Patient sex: M
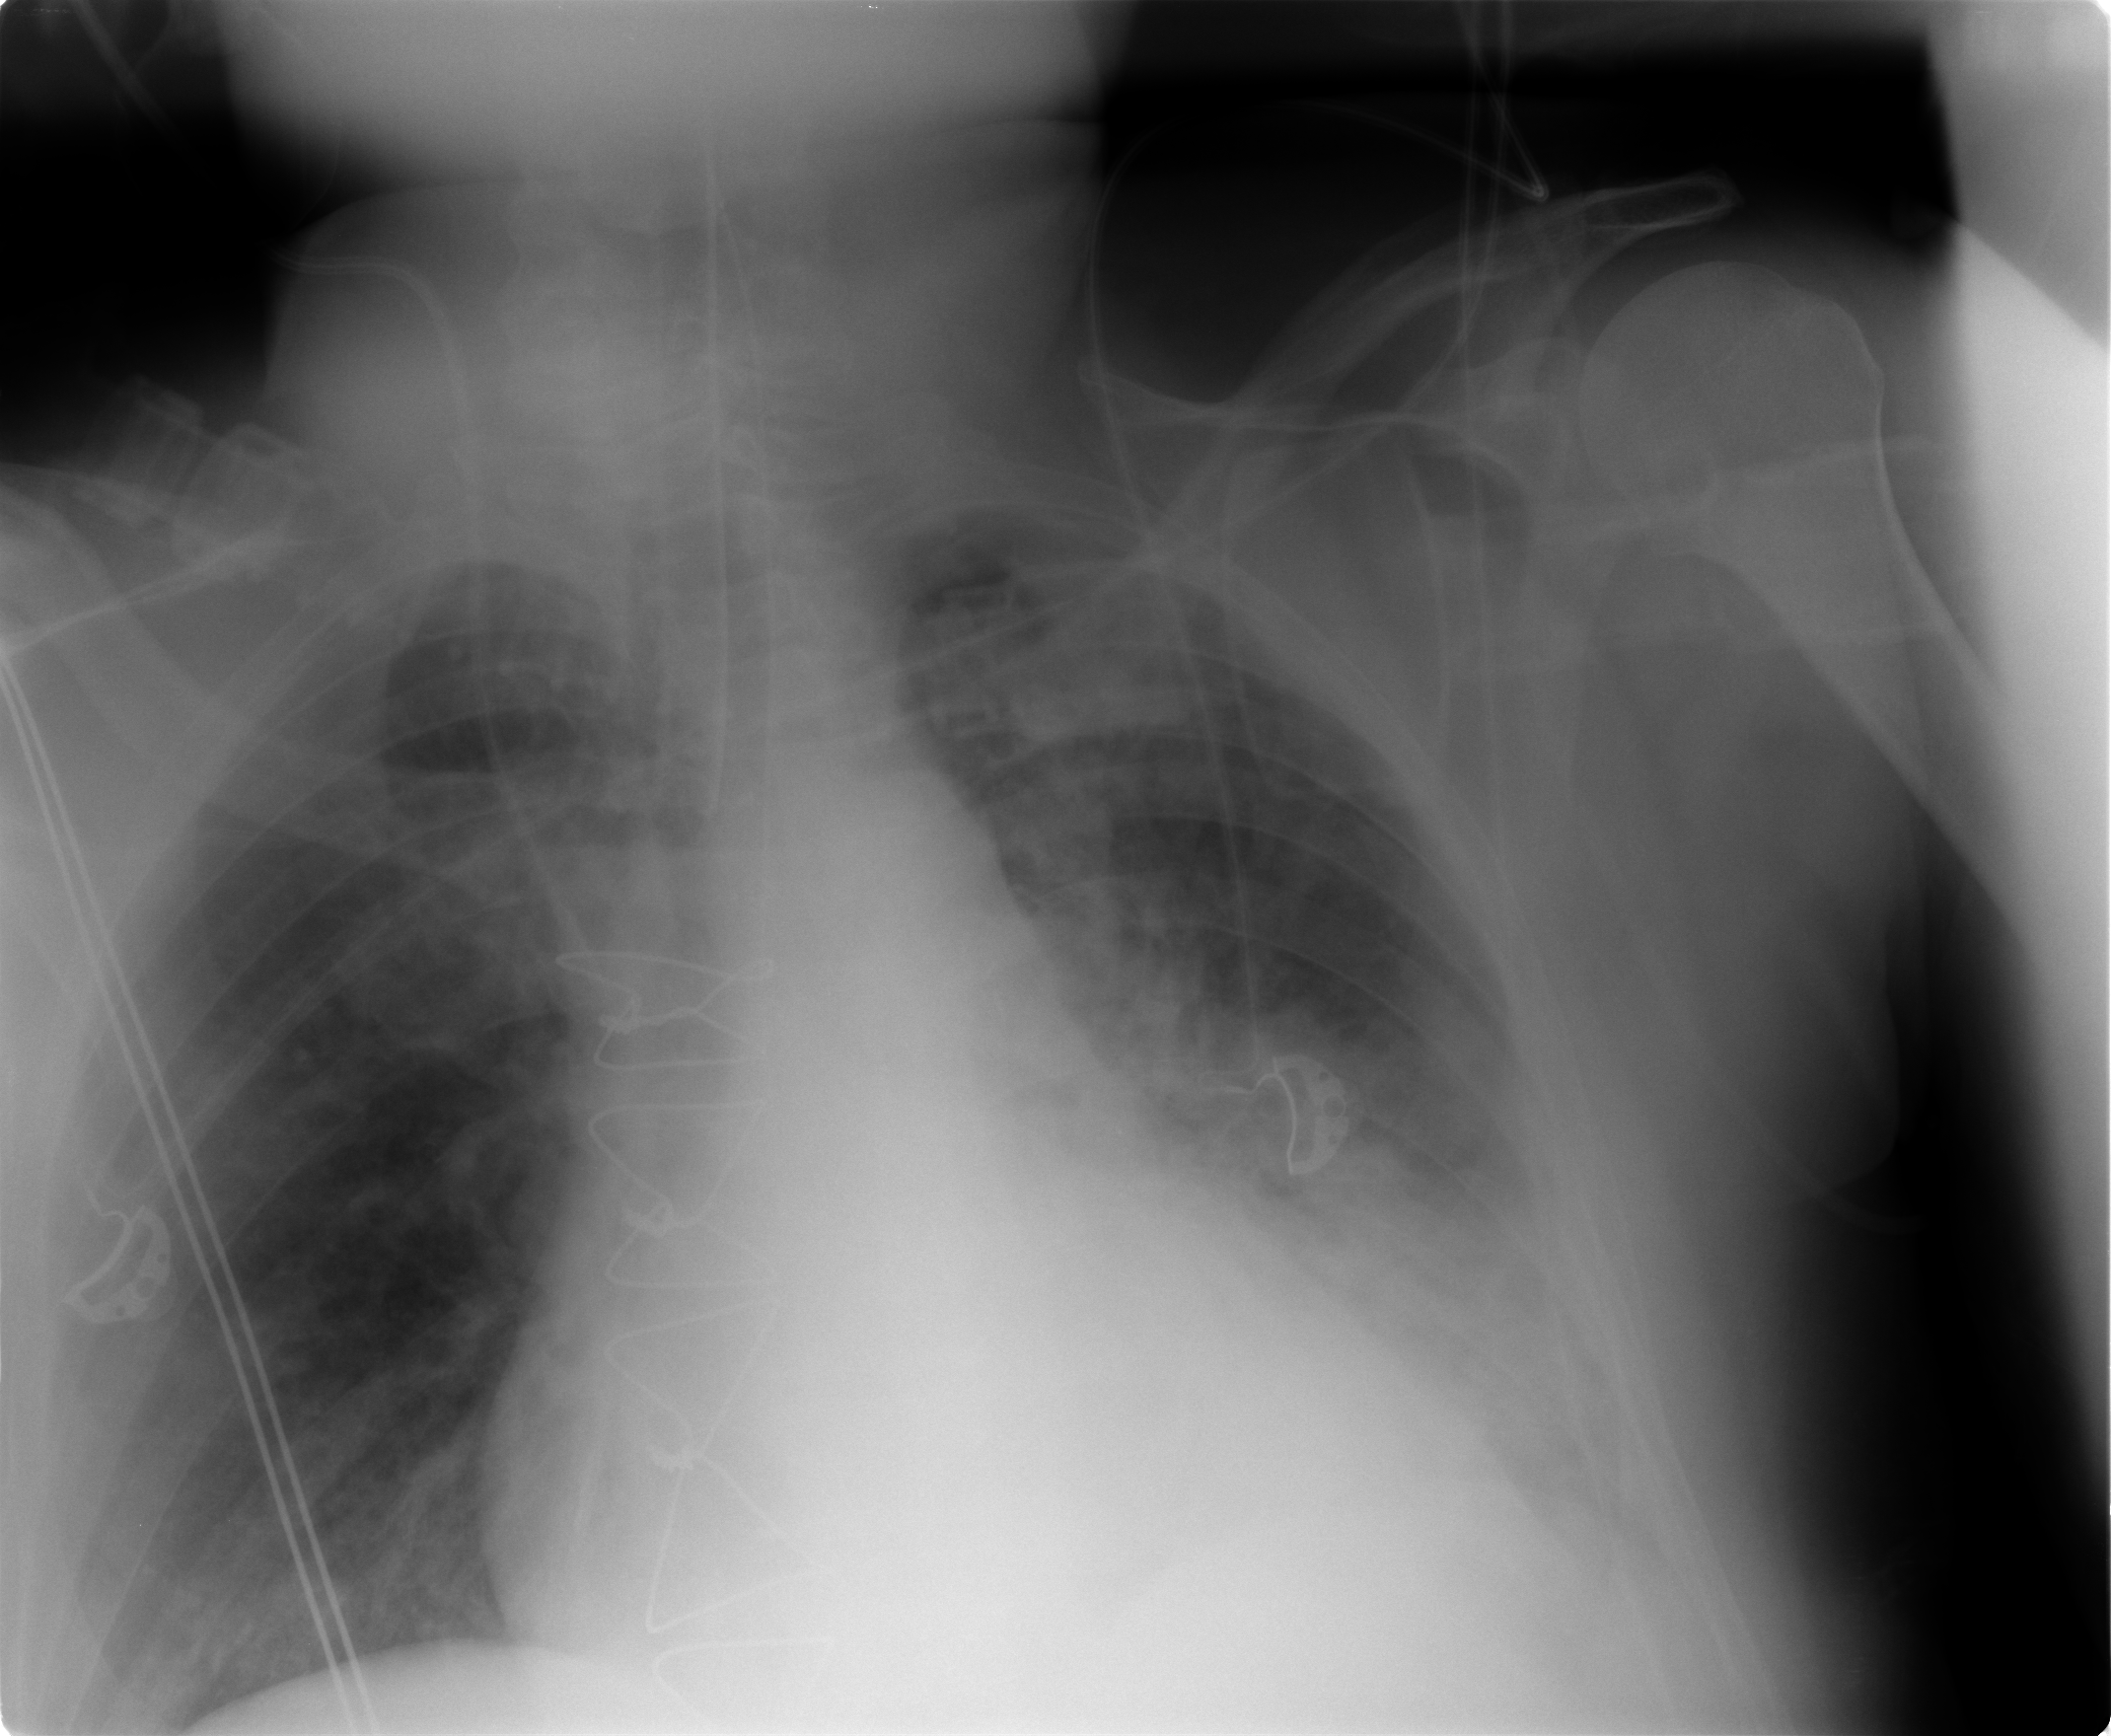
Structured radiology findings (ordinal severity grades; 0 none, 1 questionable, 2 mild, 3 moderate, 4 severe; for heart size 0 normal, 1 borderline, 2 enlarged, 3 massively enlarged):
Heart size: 2
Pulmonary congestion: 1
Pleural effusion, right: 0
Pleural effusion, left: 1
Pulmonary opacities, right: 1
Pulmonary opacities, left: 1
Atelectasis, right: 1
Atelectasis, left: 2